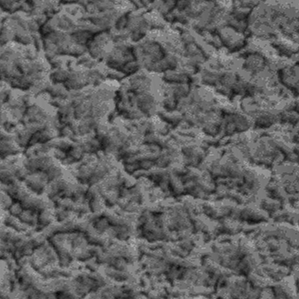
Label: frost